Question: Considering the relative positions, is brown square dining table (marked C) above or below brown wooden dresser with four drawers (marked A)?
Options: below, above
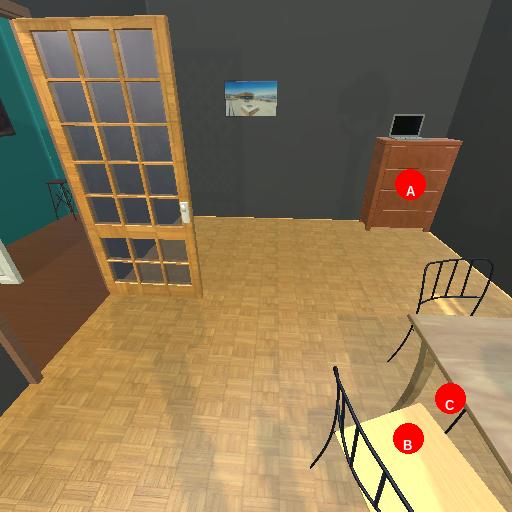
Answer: below